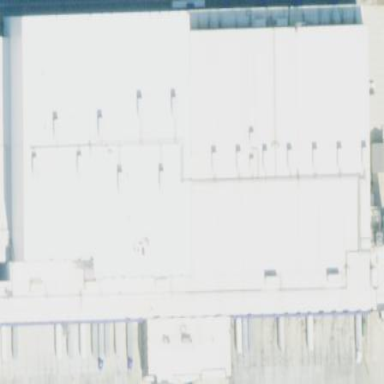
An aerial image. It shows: Warehouse building.